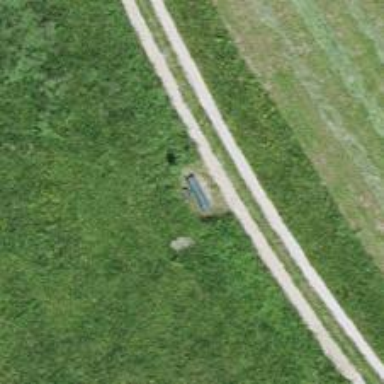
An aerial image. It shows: Bench for seating.